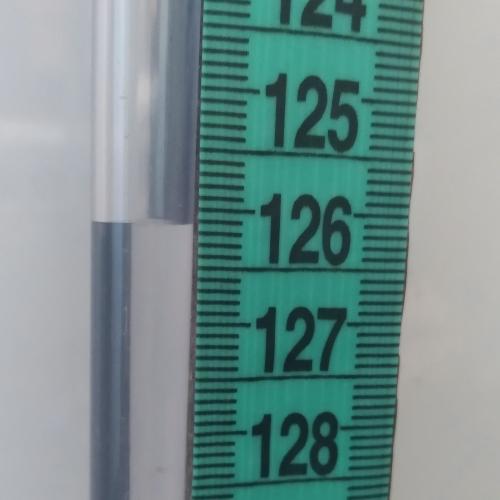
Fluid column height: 126.1 cm